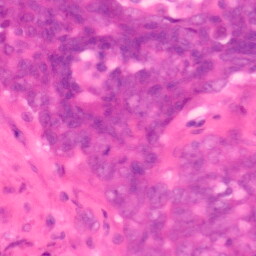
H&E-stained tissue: Colon